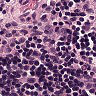
Metastatic tissue present: no